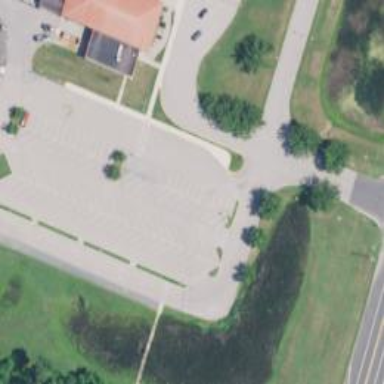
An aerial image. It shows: Parking space is available.